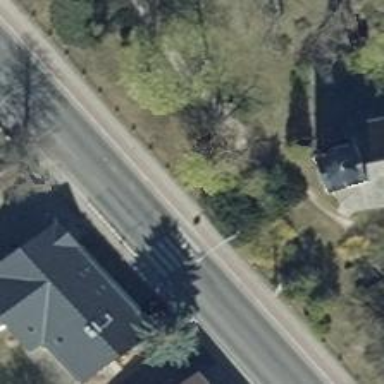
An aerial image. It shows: Uncontrolled road crossing.